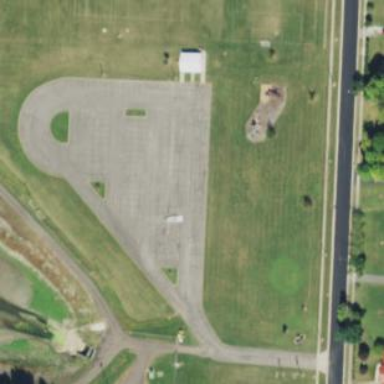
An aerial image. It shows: Parking area.